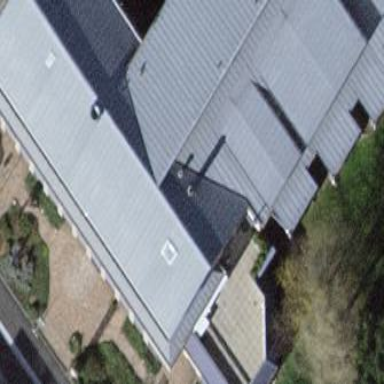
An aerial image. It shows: Building with gabled roof.